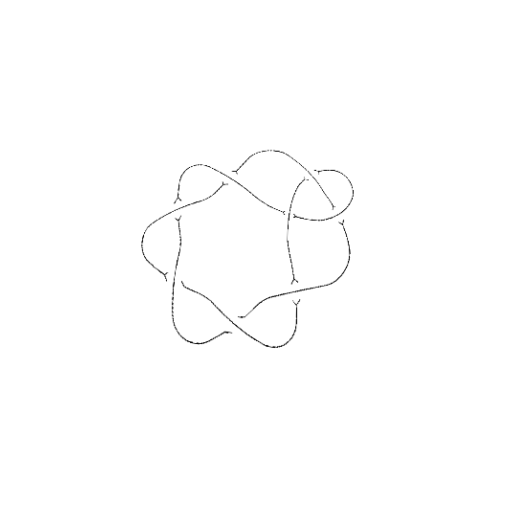
Crossing number: 8